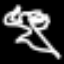
Label: angel